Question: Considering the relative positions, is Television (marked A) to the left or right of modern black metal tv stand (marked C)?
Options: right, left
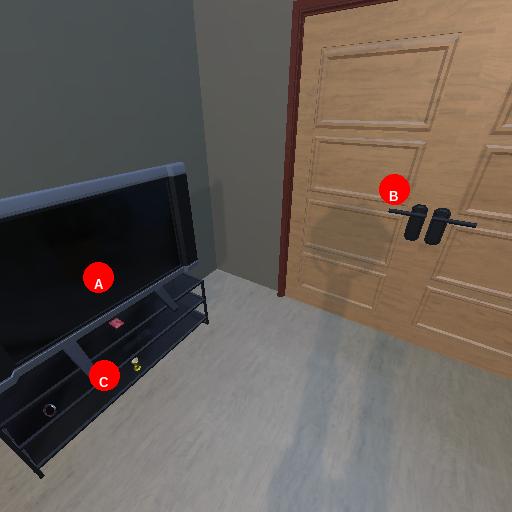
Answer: right